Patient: sex M, age 60
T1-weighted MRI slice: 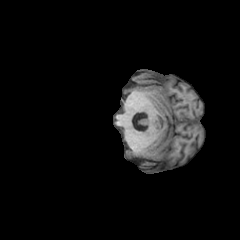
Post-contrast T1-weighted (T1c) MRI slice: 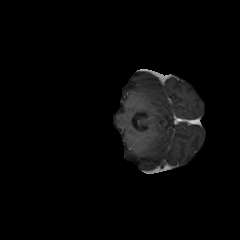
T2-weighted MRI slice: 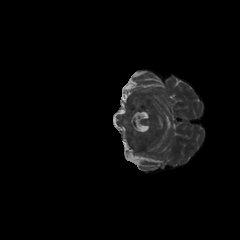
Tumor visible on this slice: no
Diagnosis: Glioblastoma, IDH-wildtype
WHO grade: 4